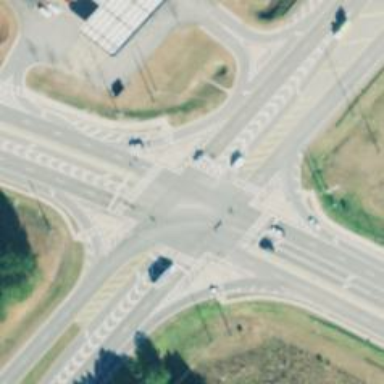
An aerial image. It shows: Marked road crossing.